Question: Count the number of objects in the diagram.
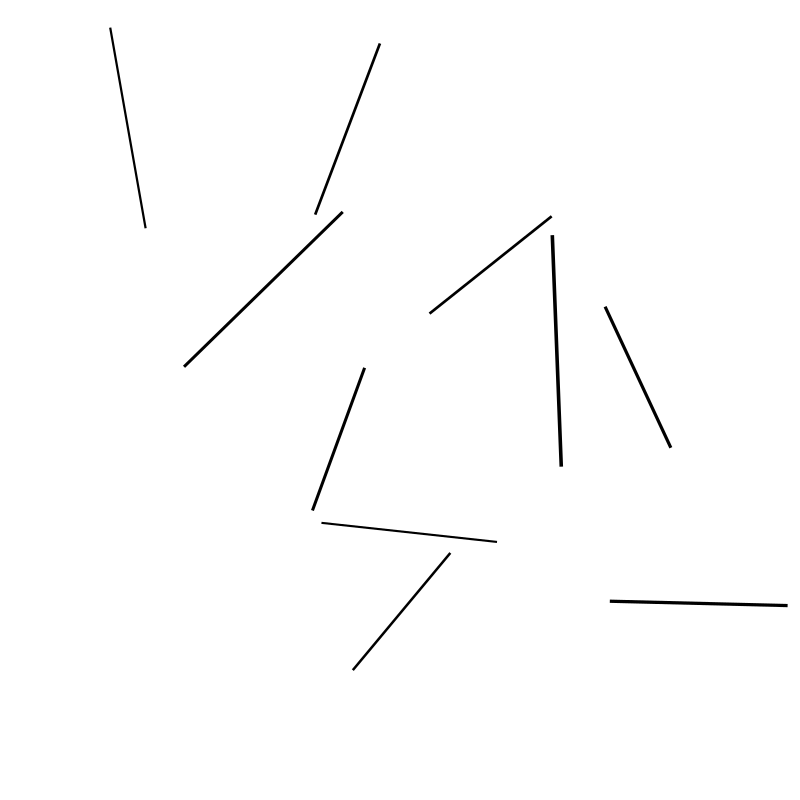
Answer: 10